Question: I'm trying to make a webpage where it basically looks like a word document. There would be multiple boxes that would scroll down and the text would flow and page break from one page to the next.
Does anyone have any idea where I would even start? Thanks.
Edit: It should be right in the browser, looking similar to this:

(Ignore the columns)
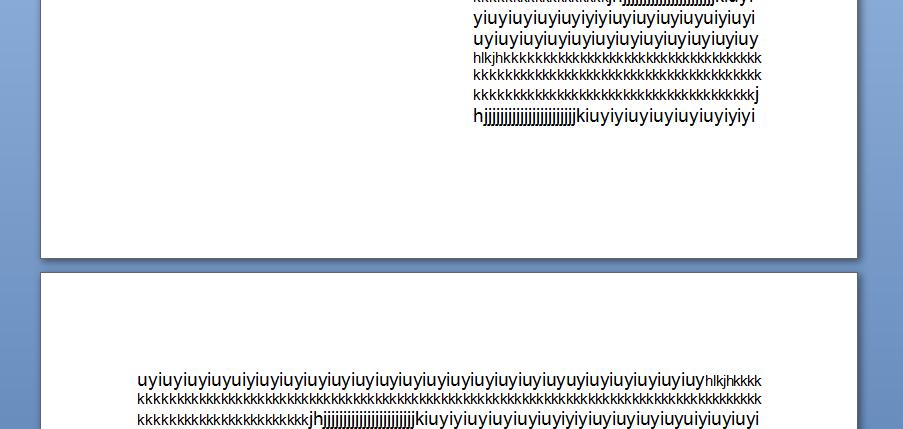
Answer: Something like that sounds possible using javascript, but it depends a bit on the structure of your html and whether or not you want to break paragraphs or just move the next paragraph to the next page if it doesn't fit
So the simplest example, not breaking paragraphs / html elements with a flat html structure (no nested divs, columns, etc) like:
'''
<div class="document">
<h1>title</h1>
<p>texts</p>
<h2>subtitle</h2>
<p>texts</p>
...
<p>texts</p>
</div>
'''
would be to do something like:
'''
height = 0
loop through all direct child elements of .document
{
if ( (height + element_height) > page_height)
{
add page_break_element before current element
height = 0
}
height = height + element_height
}
'''
I'd use <URL> because it makes it easy to loop through the elements, measure heights, etc.
I guess breaking paragraphs would be possible as well, but a lot of extra work.